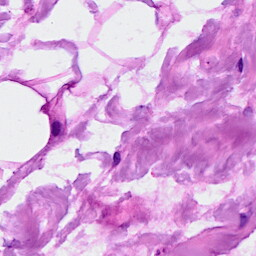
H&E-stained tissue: Breast